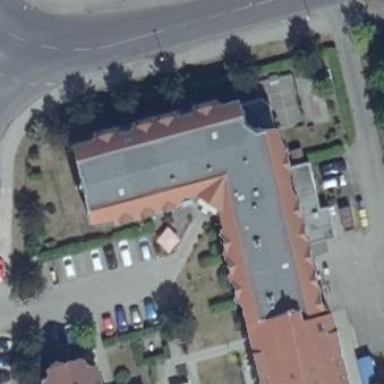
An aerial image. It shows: Building.